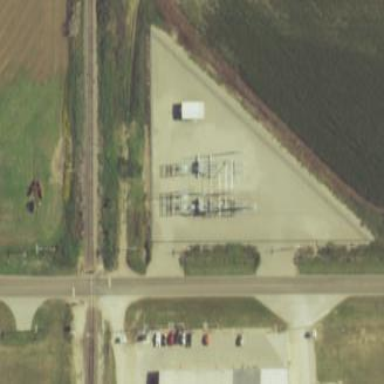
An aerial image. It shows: Industrial power substation.